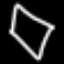
Label: diamond